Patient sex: M
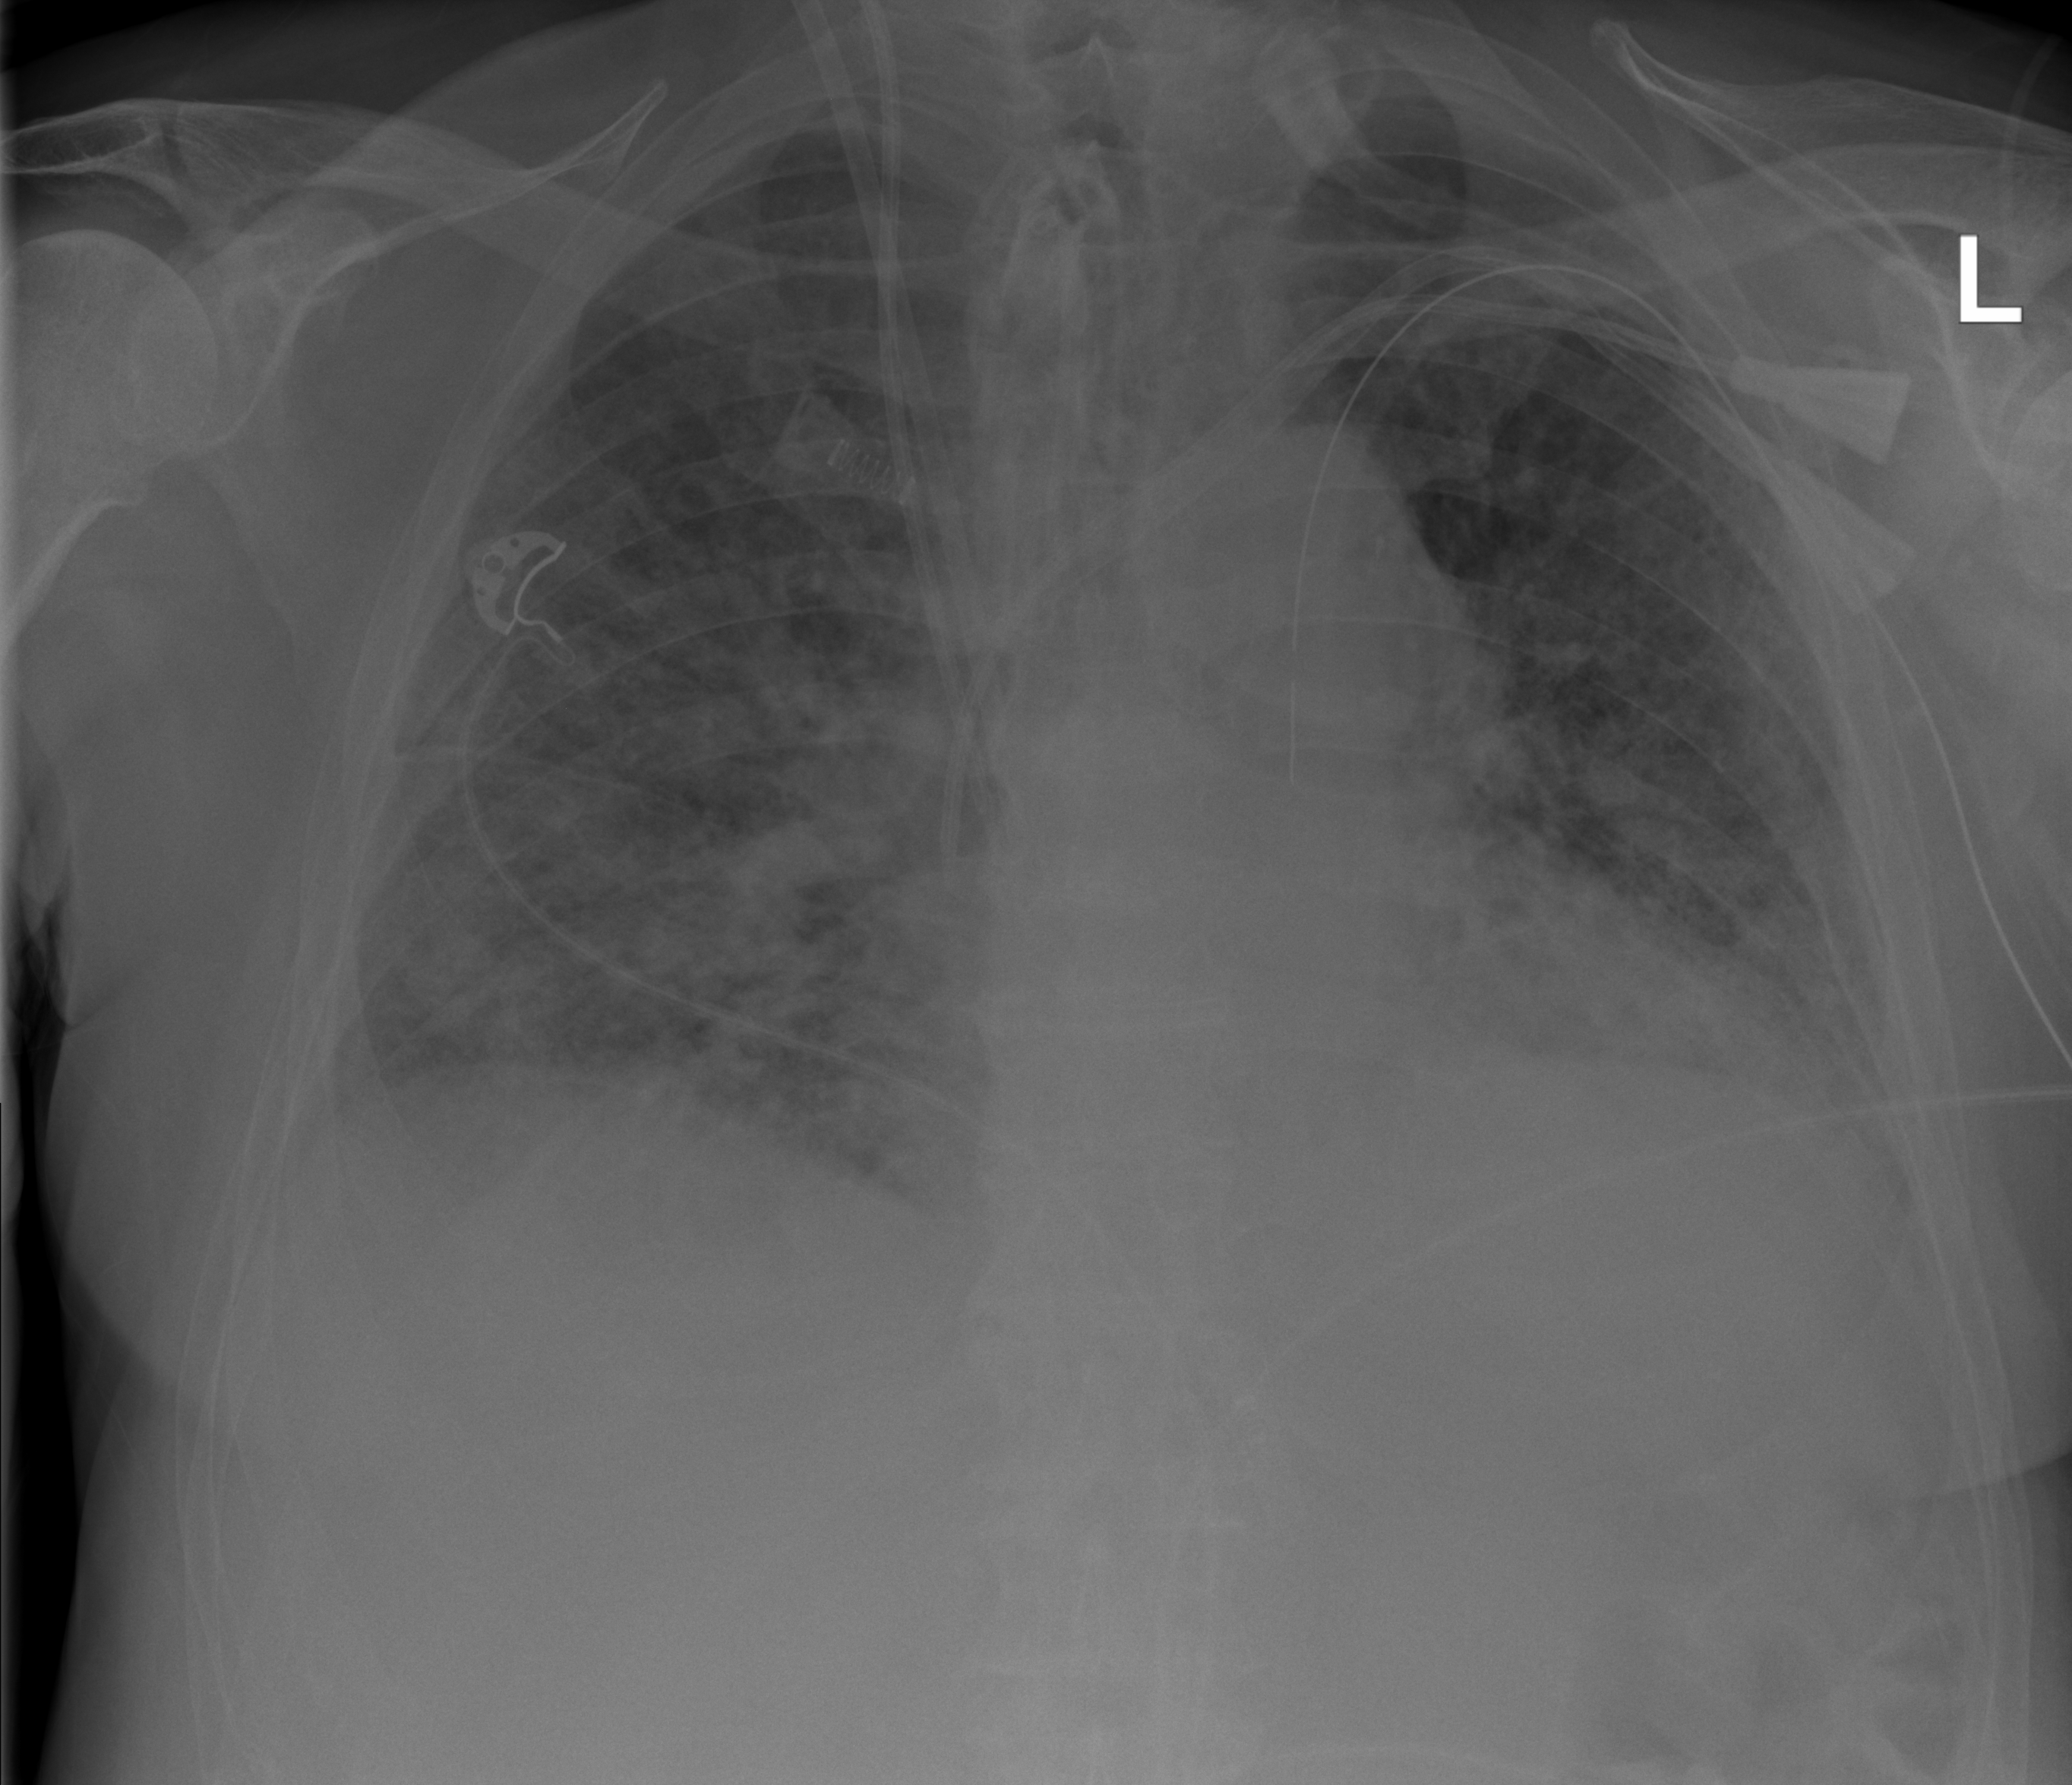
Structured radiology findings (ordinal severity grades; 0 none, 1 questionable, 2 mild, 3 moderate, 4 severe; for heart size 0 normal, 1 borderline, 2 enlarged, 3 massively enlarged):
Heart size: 2
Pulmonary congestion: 2
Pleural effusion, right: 2
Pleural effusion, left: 2
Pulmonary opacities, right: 3
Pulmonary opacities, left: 3
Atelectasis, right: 3
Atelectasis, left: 3